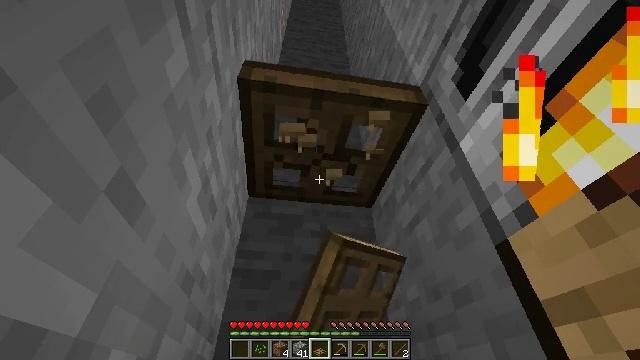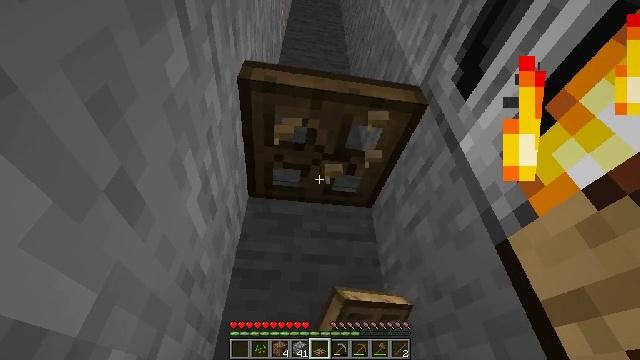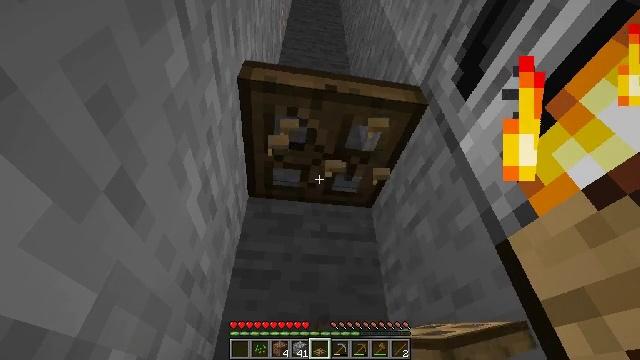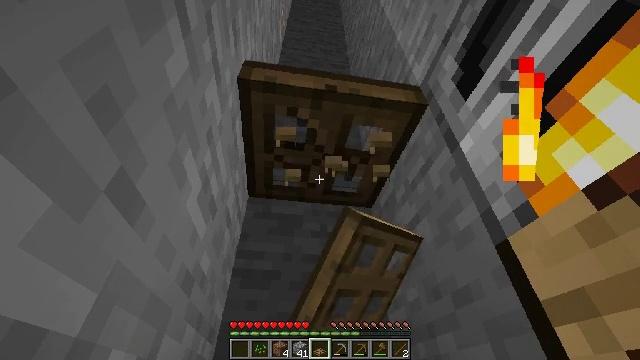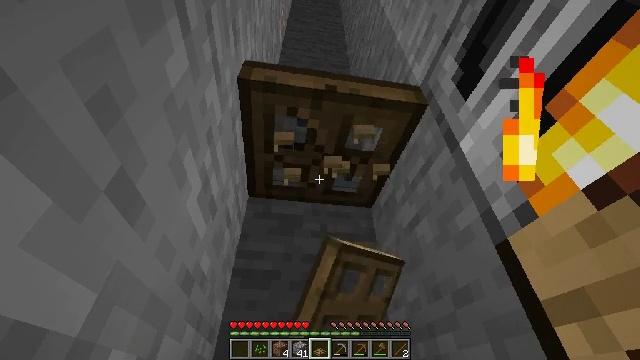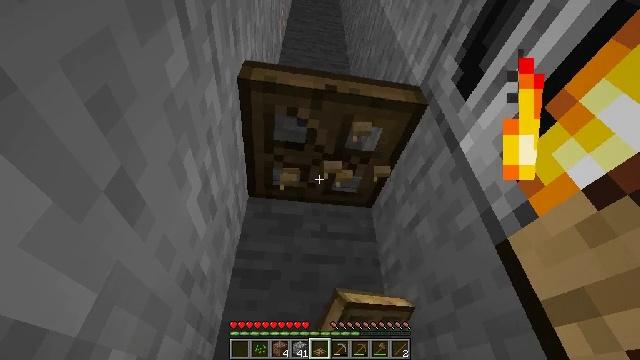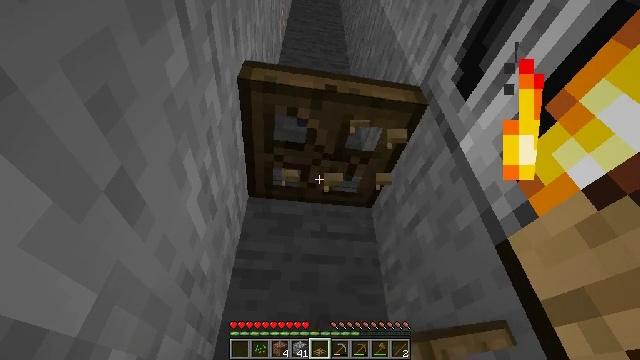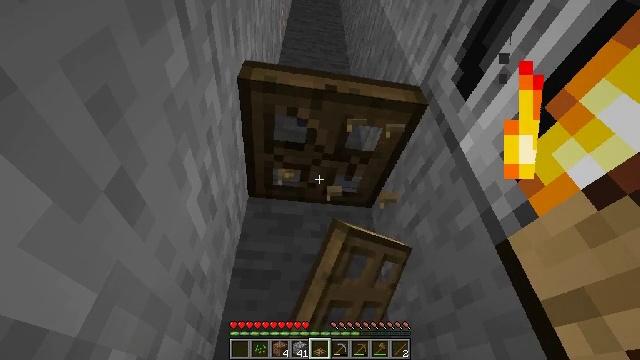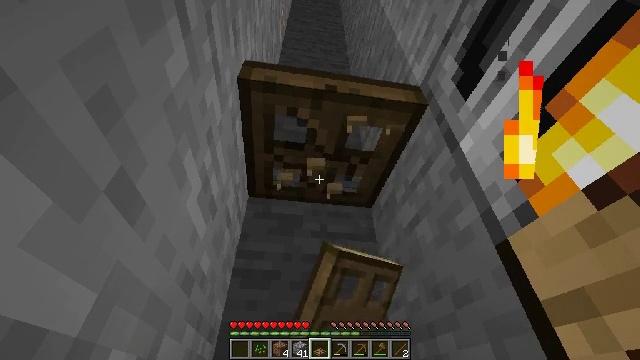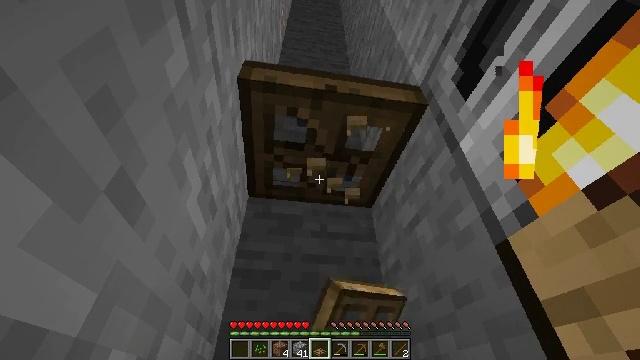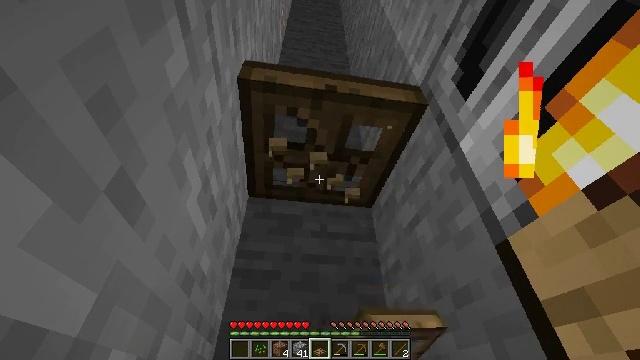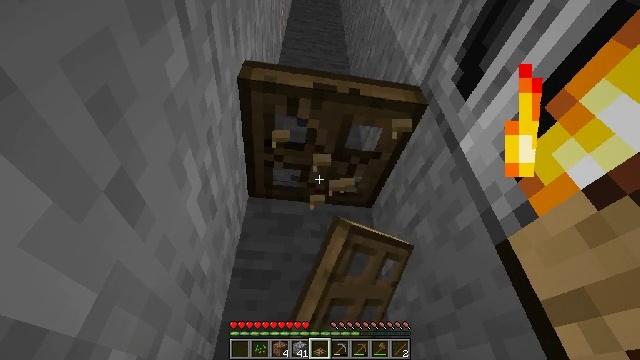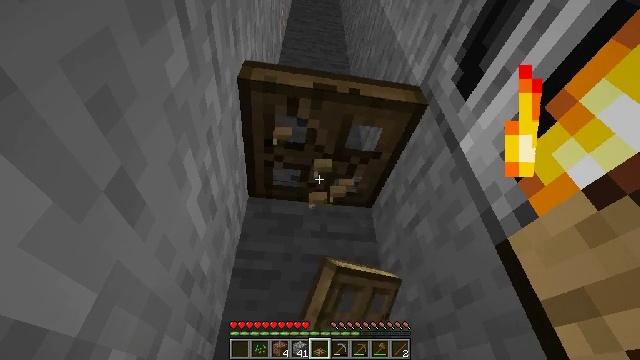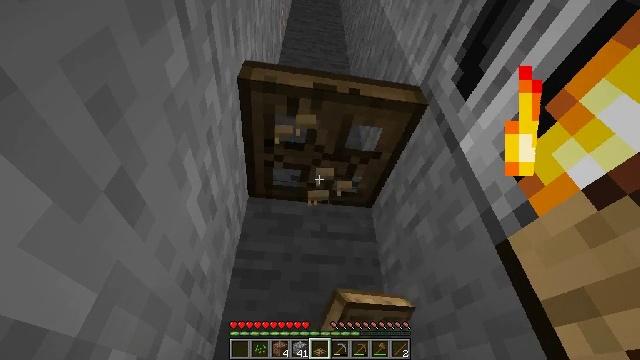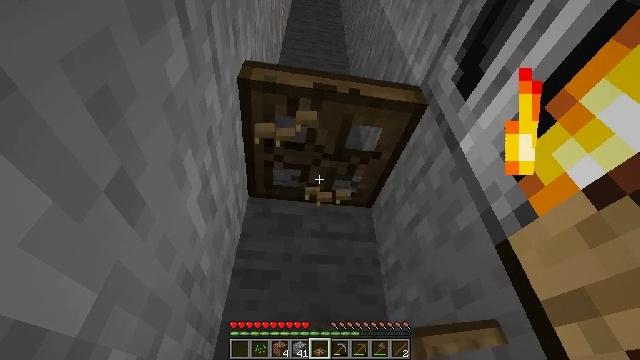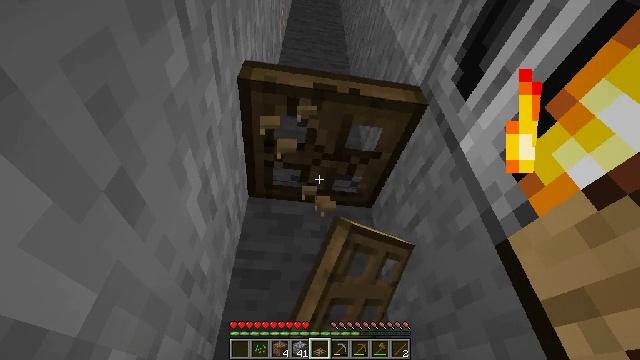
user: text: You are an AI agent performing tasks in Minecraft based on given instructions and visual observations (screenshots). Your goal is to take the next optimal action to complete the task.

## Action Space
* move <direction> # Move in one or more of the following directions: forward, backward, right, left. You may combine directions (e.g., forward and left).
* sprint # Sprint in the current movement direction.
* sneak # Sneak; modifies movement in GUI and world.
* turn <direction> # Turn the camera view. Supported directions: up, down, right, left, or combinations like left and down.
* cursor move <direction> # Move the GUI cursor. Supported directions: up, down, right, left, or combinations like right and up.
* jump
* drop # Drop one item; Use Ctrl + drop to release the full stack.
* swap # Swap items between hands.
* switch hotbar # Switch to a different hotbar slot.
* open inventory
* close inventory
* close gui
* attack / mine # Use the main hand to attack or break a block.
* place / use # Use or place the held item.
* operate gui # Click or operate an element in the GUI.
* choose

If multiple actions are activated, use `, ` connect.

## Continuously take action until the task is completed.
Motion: motion action
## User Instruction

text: Mine the oak trapdoor.
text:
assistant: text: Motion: attack / mine
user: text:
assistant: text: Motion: attack / mine
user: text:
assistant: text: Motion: attack / mine
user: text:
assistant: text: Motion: attack / mine
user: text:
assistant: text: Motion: attack / mine
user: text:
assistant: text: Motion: attack / mine
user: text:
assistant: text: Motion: attack / mine
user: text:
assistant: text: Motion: attack / mine
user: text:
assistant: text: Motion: attack / mine
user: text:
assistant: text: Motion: attack / mine
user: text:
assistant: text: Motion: attack / mine
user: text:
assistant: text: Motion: attack / mine
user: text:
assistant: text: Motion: attack / mine
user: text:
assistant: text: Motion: attack / mine
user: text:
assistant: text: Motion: attack / mine
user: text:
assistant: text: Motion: attack / mine
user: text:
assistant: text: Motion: attack / mine
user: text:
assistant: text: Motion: attack / mine
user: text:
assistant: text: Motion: attack / mine
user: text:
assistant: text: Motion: attack / mine
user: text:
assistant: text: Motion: attack / mine
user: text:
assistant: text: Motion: attack / mine
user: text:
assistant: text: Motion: attack / mine
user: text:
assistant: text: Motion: attack / mine
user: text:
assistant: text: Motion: attack / mine
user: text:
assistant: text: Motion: attack / mine
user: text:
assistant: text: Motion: attack / mine
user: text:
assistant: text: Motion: attack / mine
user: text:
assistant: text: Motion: attack / mine
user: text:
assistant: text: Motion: attack / mine